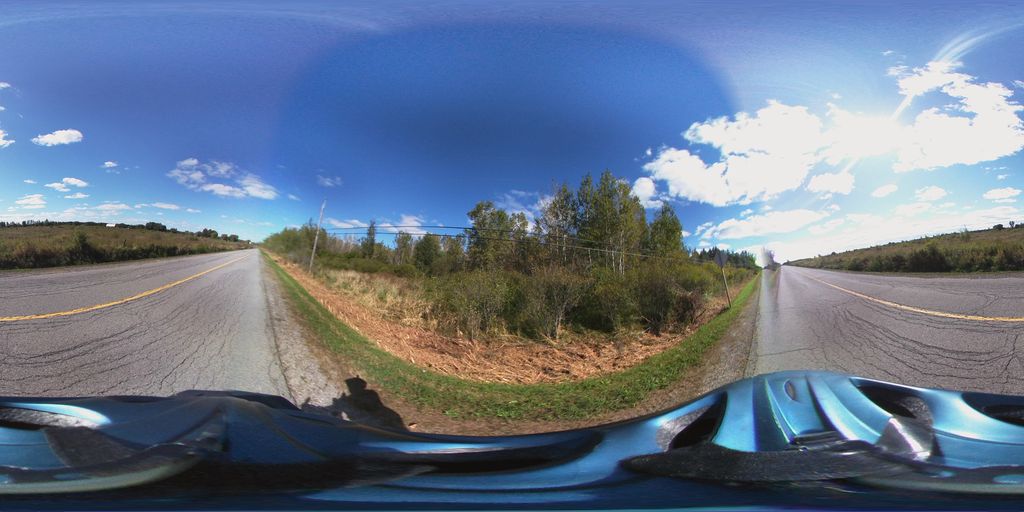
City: ottawa-gatineau